Question: I was tried to make app to use GPS or telephony call. I'm learning android programming, I'm beginner in this. And I have problem with DDMS emulator control, I can't change anything because is disable all functions with this.
I have Android studio 2.0 and when I installing API use API 23 (with Google API'es) Marshmallow 6.0.
I use this on MAC (OS X el capitan) but I have this problem also in Windows 10 on my PC.
Sorry for my bed English.
Screenshot:

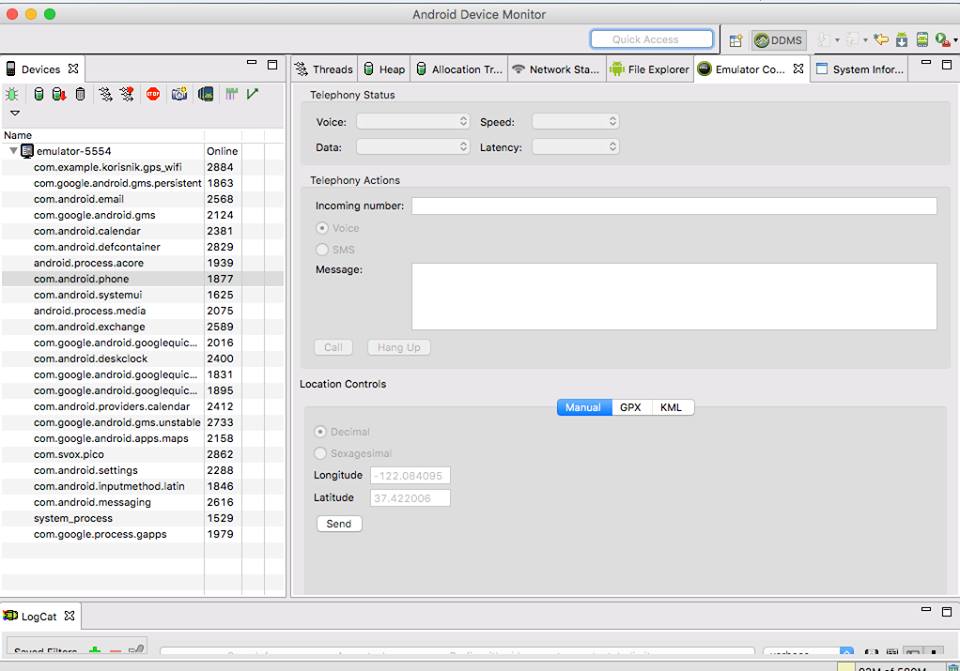
Answer: According to Android documentation (<URL>, the emulation control tab in DDMS is no longer supported .
I'm currently using V2.1, but check if the android emulator itself has the functionality of the Emulation control Tab.(<URL>
Hope this helps!